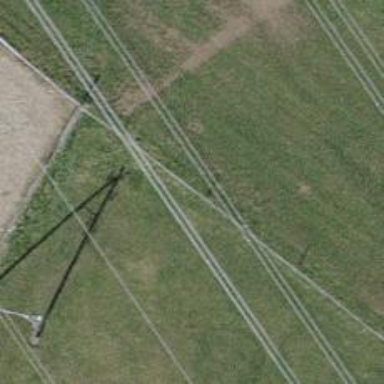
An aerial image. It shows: Fence.